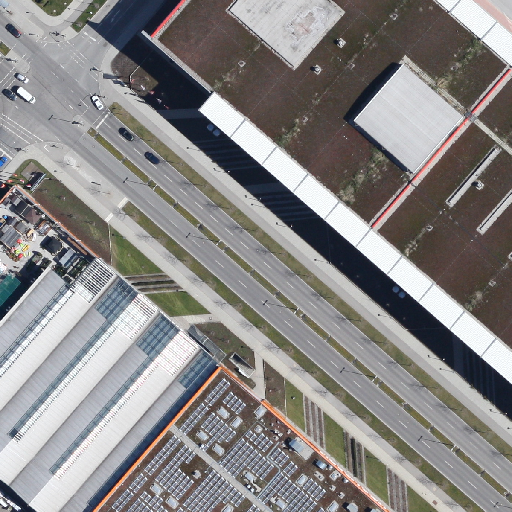
Referring expression: light-duty vehicle driving on the road